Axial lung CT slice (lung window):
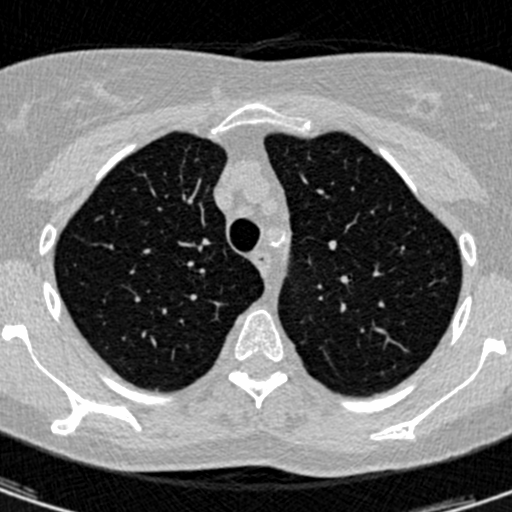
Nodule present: no